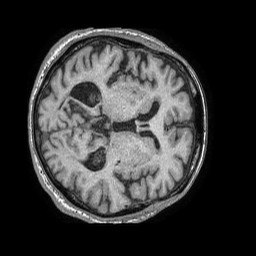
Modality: T1w
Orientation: axial
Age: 86
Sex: male
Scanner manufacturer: philips
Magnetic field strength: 1.5 T
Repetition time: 0.007665 s
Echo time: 0.003557 s